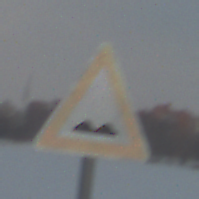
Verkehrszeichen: UnebeneFahrbahn
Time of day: SunriseSunset
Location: Outdoor (Nature)
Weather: PartlyCloudy
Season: NotSpecified
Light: Natural